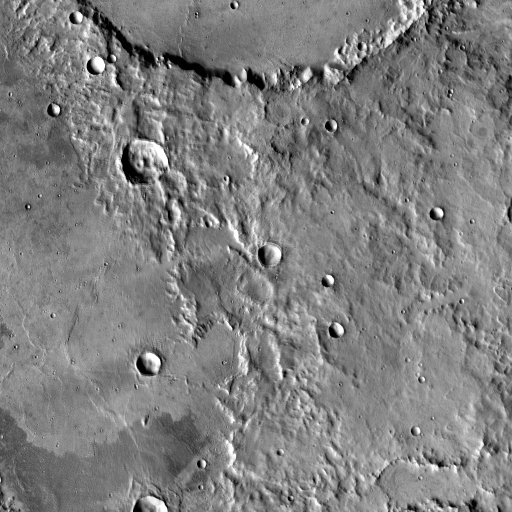
Crater classes present: Background, Other, Buried